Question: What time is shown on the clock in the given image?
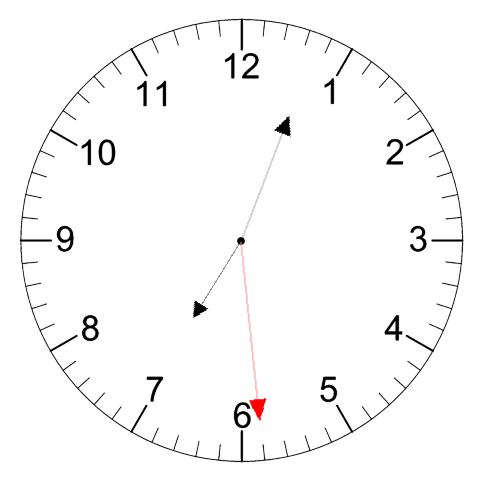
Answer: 07:03:29